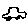
Label: car